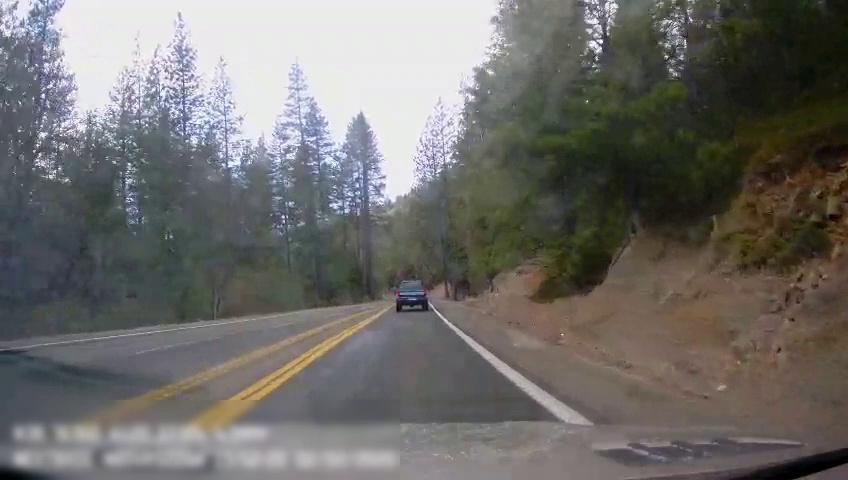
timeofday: Day
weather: Sunny
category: Drivable Space
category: Vehicles | Truck
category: Lanes | Current Lane
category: Lanes | Opposite Lane
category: Lanes | Opposite Lane
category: Lanes | Opposite Lane
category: Lanes | Opposite Lane
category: Lanes | Opposite Lane
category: Lanes | Opposite Lane